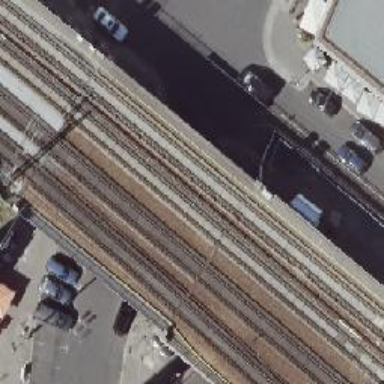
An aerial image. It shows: Viaduct bridge carrying electrified light rail. The railway uses ballastless track.